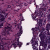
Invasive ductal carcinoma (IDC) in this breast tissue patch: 1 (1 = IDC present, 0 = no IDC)